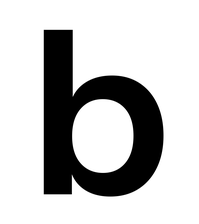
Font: InstrumentSans_SemiBold